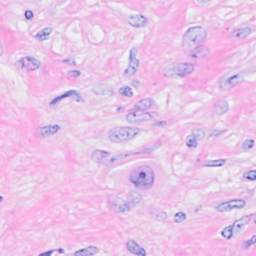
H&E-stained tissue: Breast